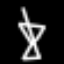
Label: hourglass